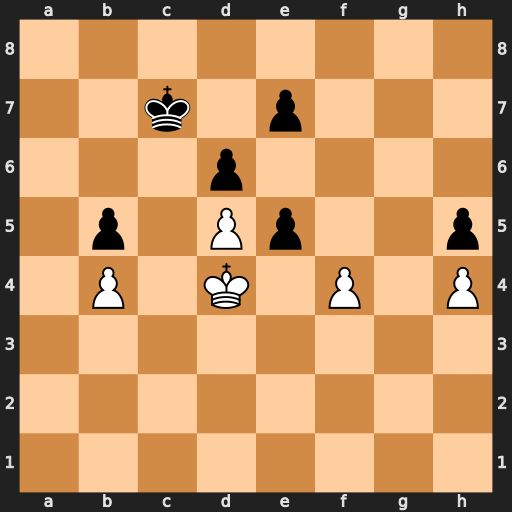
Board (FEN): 8/2k1p3/3p4/1p1Pp2p/1P1K1P1P/8/8/8
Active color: w
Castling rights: -
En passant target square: -
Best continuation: fxe5 dxe5+ Kxe5